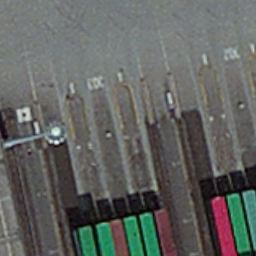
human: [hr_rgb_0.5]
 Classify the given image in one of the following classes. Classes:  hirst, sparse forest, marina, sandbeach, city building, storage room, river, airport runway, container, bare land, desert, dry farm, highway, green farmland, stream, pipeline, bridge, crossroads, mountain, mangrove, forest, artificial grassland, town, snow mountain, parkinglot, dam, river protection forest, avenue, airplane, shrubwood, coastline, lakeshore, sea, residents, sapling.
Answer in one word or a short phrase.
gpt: container